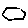
Label: hexagon